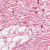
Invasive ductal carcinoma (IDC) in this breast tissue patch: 0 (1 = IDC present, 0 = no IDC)